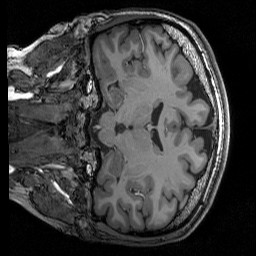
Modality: T1w
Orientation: coronal
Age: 27
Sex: female
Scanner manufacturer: siemens
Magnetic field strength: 3 T
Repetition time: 2.3 s
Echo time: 0.00344 s